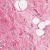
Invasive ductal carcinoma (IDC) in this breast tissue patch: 0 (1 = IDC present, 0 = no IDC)